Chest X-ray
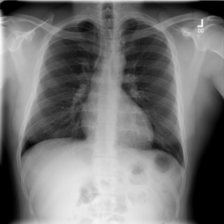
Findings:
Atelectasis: negative
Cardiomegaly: negative
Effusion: negative
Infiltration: negative
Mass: negative
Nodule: negative
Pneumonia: negative
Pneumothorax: negative
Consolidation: negative
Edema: negative
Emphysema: negative
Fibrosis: negative
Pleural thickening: negative
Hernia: negative